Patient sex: M
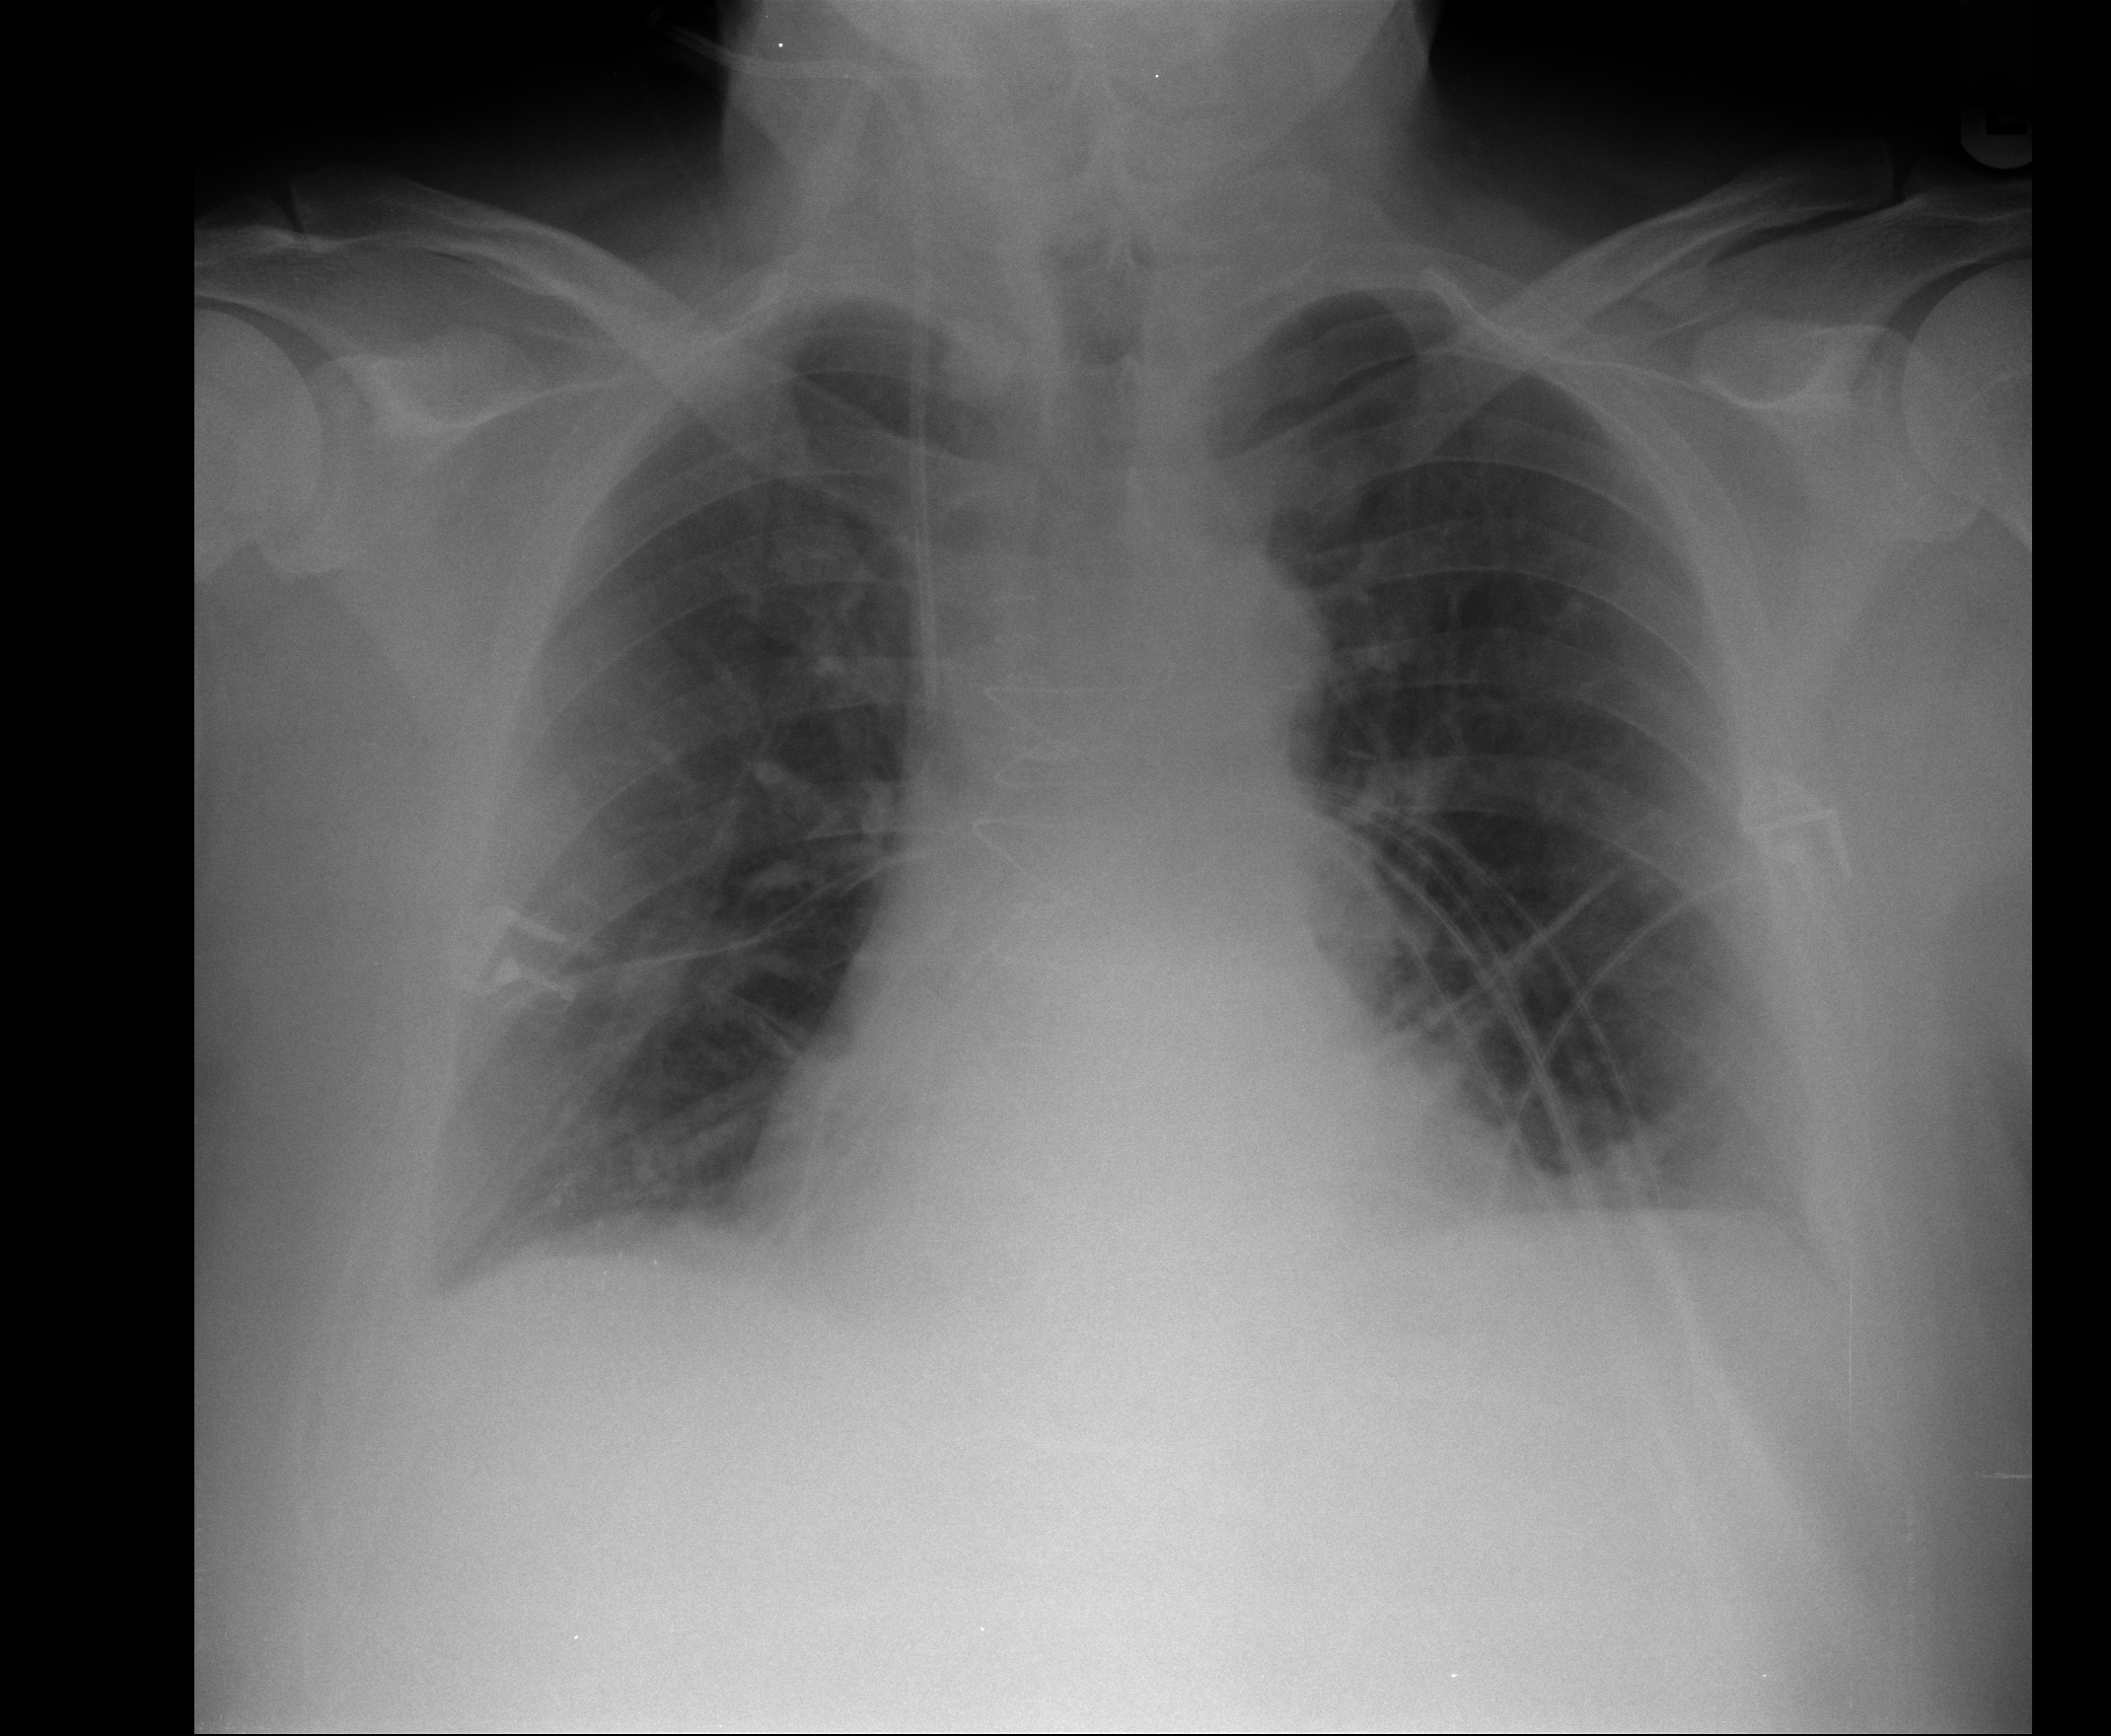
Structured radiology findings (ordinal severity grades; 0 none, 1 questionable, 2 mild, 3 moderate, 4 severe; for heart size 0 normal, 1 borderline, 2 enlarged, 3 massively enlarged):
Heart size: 2
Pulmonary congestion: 1
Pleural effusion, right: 2
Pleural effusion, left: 1
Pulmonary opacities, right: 0
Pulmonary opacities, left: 0
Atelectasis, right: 0
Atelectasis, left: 0